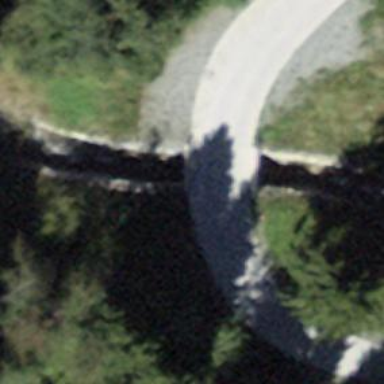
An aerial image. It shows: Culvert tunnel.